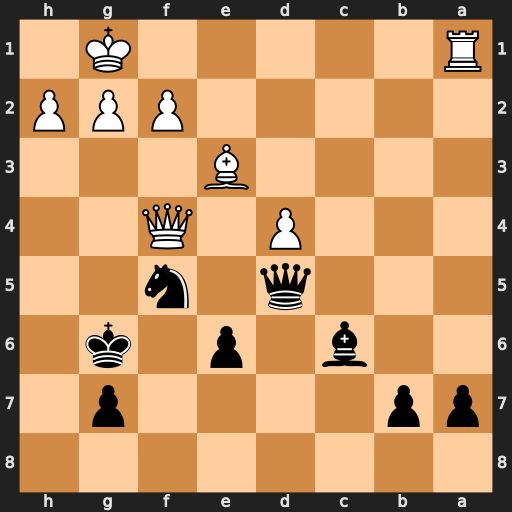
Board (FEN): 8/pp4p1/2b1p1k1/3q1n2/3P1Q2/4B3/5PPP/R5K1
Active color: b
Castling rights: -
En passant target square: -
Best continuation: Qxg2#